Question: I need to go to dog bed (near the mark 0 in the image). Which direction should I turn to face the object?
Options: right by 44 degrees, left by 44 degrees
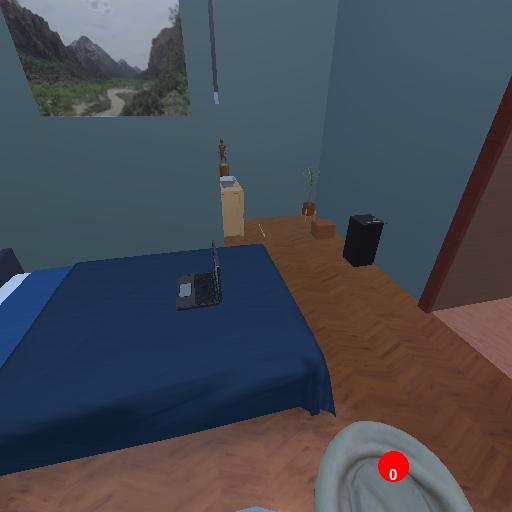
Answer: right by 44 degrees